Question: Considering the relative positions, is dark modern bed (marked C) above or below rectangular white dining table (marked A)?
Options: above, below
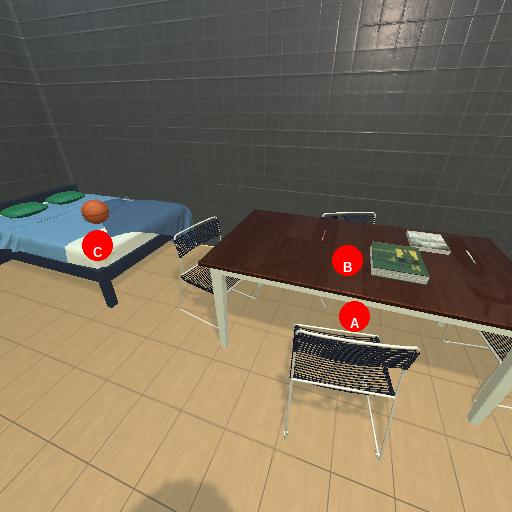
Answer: above